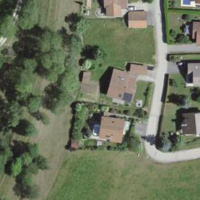
EUNIS habitat code: 55
Species observed at this site:
Campanula persicifolia